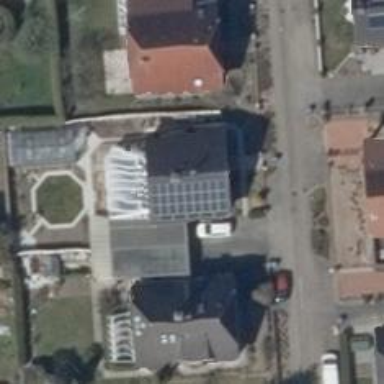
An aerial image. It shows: Solar photovoltaic panel generator producing electricity in small installation.